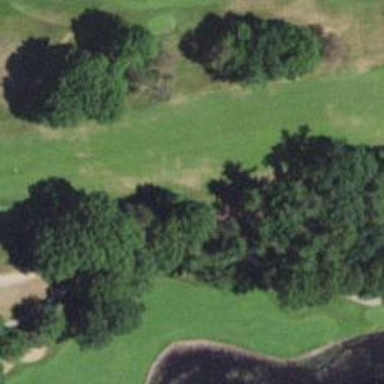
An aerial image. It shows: Pathway for golfing.